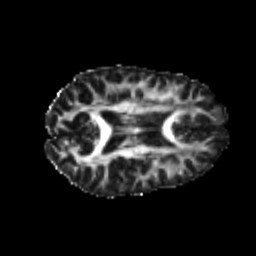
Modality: FA
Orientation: axial
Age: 21
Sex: female
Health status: healthy
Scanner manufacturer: philips
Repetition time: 7.389 s
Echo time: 0.08599 s